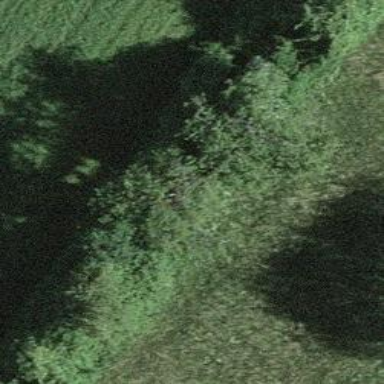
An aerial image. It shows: Beautiful tree in nature.